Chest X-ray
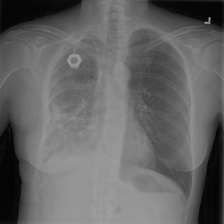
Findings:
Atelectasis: negative
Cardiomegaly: negative
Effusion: negative
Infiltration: positive
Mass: negative
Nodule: negative
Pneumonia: negative
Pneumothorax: negative
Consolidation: negative
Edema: negative
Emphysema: negative
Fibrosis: negative
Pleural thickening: positive
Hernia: negative